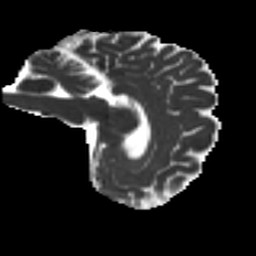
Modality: MD
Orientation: sagittal
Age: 48
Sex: female
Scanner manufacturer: ge
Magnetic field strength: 3 T
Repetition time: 7.8 s
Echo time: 0.0607 s